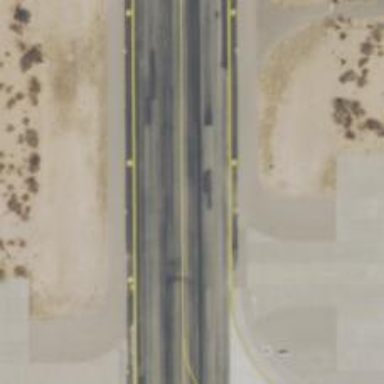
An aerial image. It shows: Image of taxiway at airport.